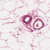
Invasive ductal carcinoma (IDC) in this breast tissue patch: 0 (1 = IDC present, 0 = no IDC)